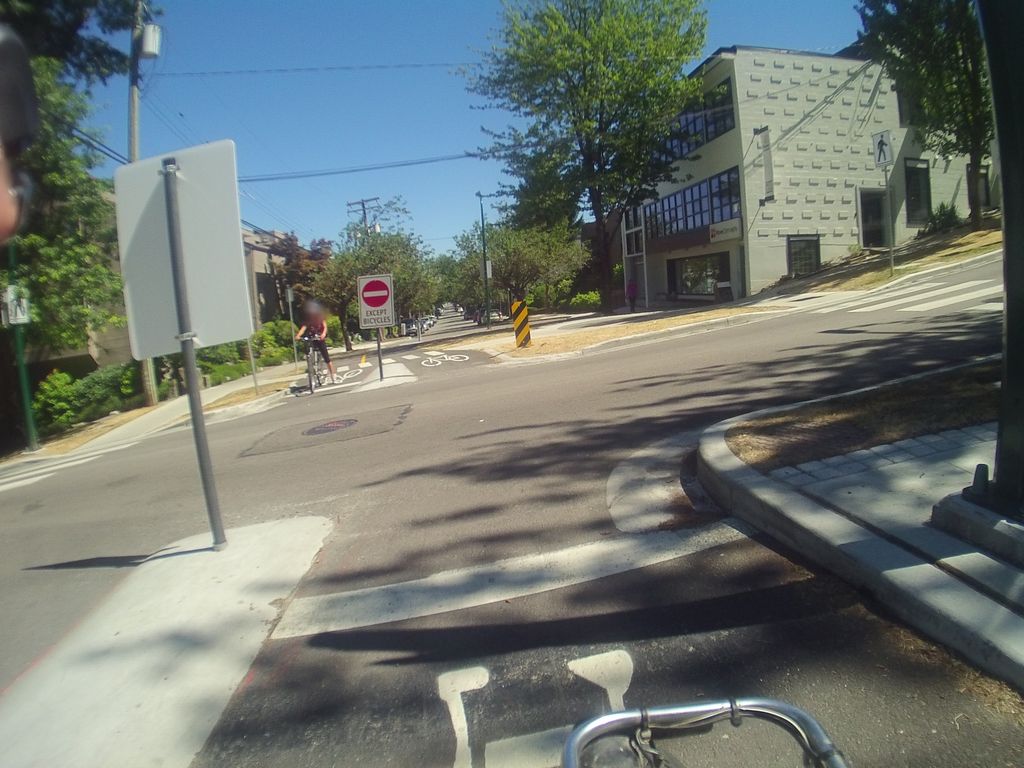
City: vancouver